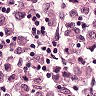
Metastatic tissue present: yes